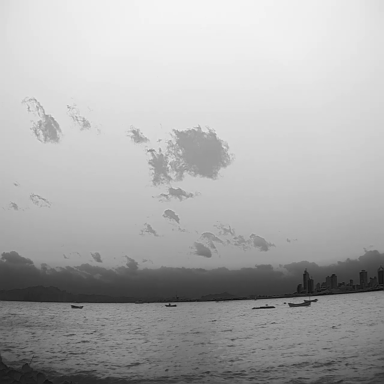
There are four bulk_carriers in the infrared image.